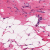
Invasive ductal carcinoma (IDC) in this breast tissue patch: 0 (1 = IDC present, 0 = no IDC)